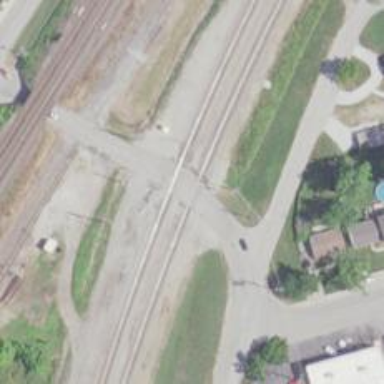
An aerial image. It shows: Railway level crossing.